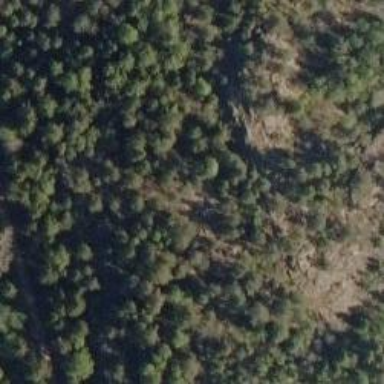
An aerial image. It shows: Cliff in nature.